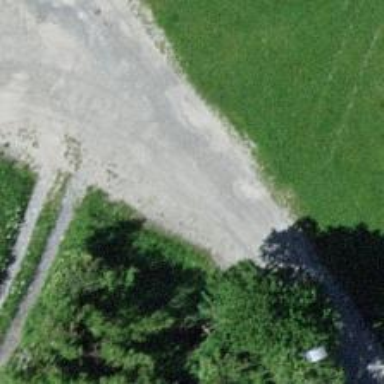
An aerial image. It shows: Gravel track with grade 2 quality.